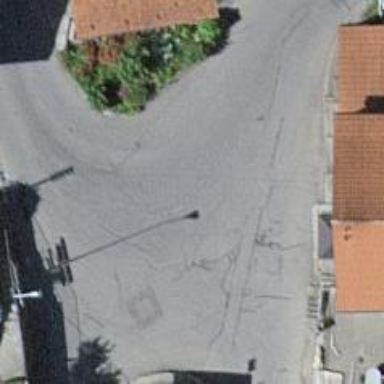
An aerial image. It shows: Bus stop with stop position for public transport.